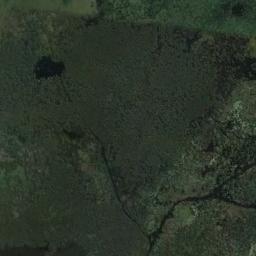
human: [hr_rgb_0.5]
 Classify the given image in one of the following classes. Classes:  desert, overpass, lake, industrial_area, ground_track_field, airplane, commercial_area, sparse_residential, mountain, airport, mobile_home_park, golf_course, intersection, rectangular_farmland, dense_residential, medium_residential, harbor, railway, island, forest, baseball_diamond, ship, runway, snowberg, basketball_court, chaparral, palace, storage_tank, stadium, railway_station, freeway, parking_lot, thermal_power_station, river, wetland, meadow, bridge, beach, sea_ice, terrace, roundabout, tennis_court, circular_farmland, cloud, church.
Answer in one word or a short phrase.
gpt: wetland